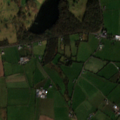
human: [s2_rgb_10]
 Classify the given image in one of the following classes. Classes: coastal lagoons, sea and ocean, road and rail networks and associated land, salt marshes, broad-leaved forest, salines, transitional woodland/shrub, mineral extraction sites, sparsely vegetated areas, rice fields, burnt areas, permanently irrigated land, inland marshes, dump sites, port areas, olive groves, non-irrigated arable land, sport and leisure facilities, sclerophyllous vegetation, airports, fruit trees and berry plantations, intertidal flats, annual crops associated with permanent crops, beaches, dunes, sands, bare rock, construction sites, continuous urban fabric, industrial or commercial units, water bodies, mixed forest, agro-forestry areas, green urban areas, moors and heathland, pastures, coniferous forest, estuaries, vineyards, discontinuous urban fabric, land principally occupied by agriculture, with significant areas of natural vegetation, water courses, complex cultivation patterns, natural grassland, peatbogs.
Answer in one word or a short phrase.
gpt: pastures, land principally occupied by agriculture, with significant areas of natural vegetation, broad-leaved forest